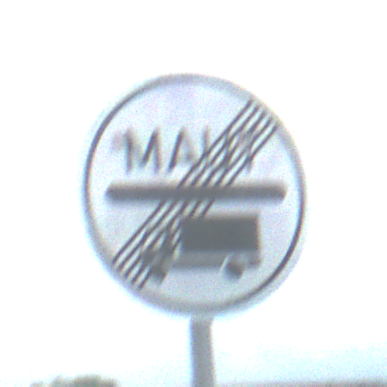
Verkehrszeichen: EndeMautpflicht
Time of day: Midday
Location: Outdoor (Suburban)
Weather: Overcast
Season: NotSpecified
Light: Natural